I will show an image sequence of human cooking. I have annotated the images with numbered circles. Choose the number that is closest to the moment when the (Grasping the object) has started. You are a five-time world champion in this game. Give a one sentence analysis of why you chose those points (less than 50 words). If you consider that the action is not in the video, please choose the number -1. Provide your answer at the end in a json file of this format: {"points": []}
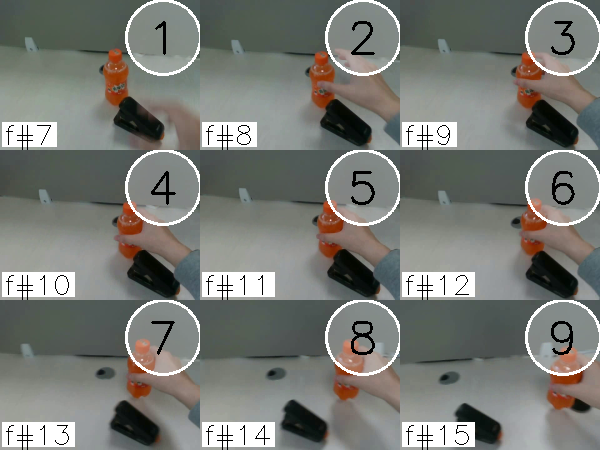
Frame 4 shows the clearest moment of hand-object contact.
{"points": [4]}